Question: What is the reading of the measurement in the image?
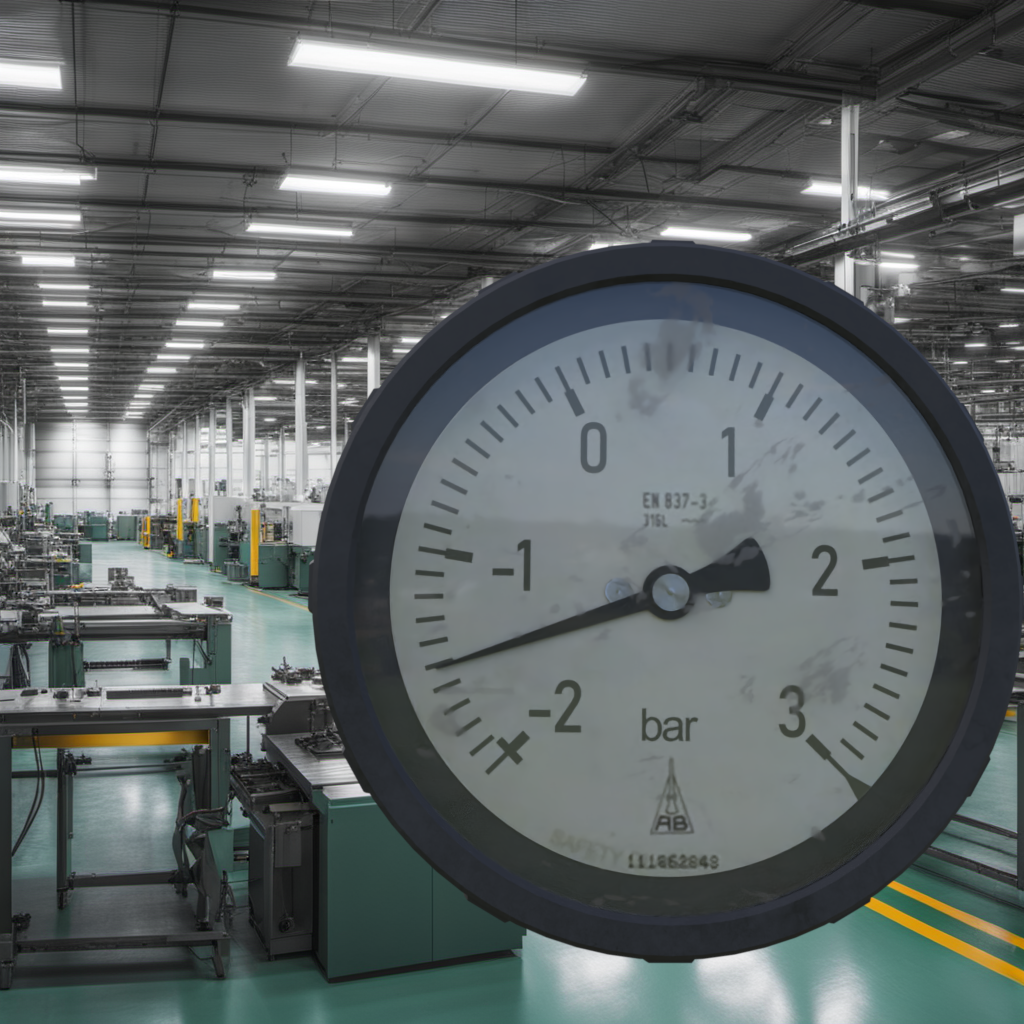
Answer: The result is -1.56
Question: What is the reading range of this measurement?
Answer: The range is from -2 to 3
Question: What is the minimum and maximum value of the measurement shown in the image?
Answer: The minimum value is -2 and the maximum value is 3